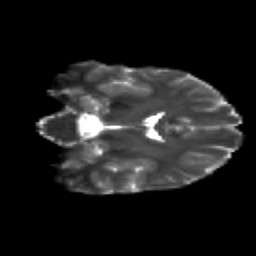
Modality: T2w
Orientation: coronal
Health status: healthy
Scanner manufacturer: siemens
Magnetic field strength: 3 T
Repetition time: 12 s
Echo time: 0.092 s